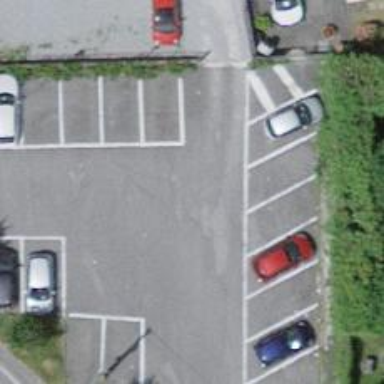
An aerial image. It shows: Road serving as parking aisle.